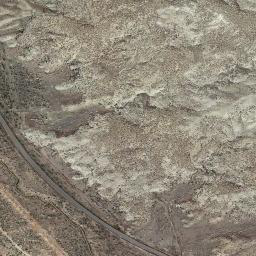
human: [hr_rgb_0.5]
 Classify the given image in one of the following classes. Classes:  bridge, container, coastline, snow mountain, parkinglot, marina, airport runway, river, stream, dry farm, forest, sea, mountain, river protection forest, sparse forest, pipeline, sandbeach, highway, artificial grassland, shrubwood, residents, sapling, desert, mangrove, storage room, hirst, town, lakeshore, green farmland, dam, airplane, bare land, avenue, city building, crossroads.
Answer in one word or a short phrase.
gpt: mountain